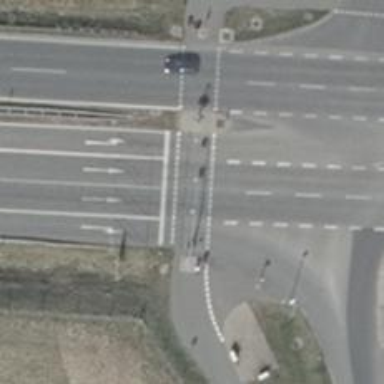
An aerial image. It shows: Asphalt motorway with primary highway classification.